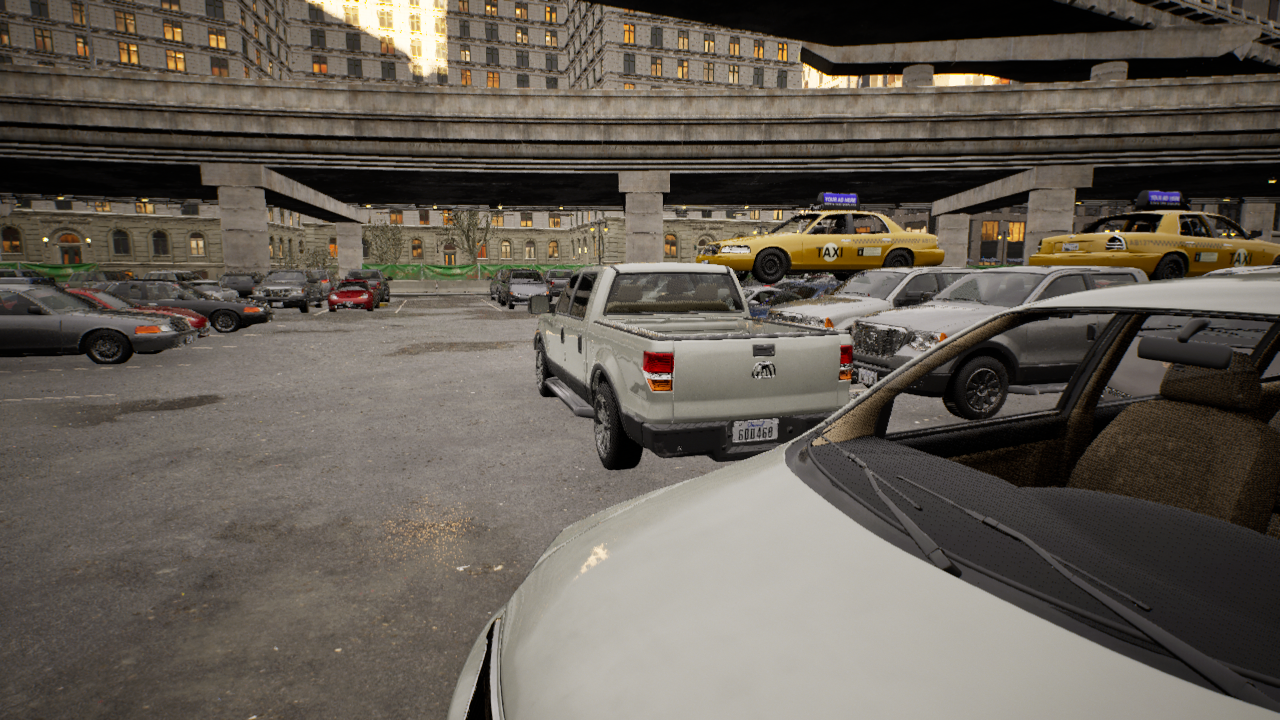
Venue: arterial
Lighting: golden hour
Vehicle rig: pickup